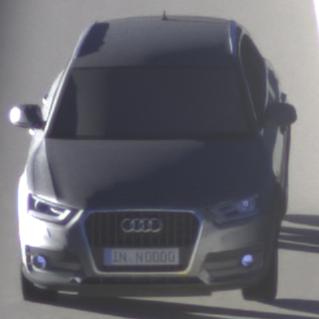
Make: Audi
Model: Q3 1.4 TFSI
Detailed model: Q3 (8U)
Model produced from: 2013/07
Model produced until: 2014/10
Doors: 5
Color: gray
Road condition: dry road
Daytime: sunrise or sunset
Contrast: low contrast